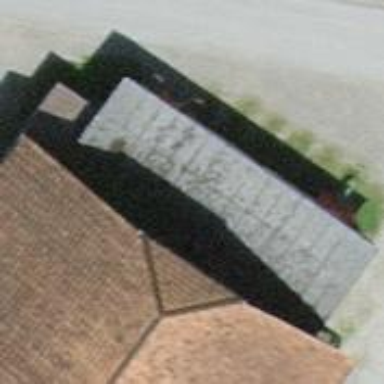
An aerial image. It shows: View of roof of building.